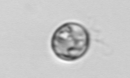
Label: Dinophyceae